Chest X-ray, PA view. Patient: 56 years old, sex F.
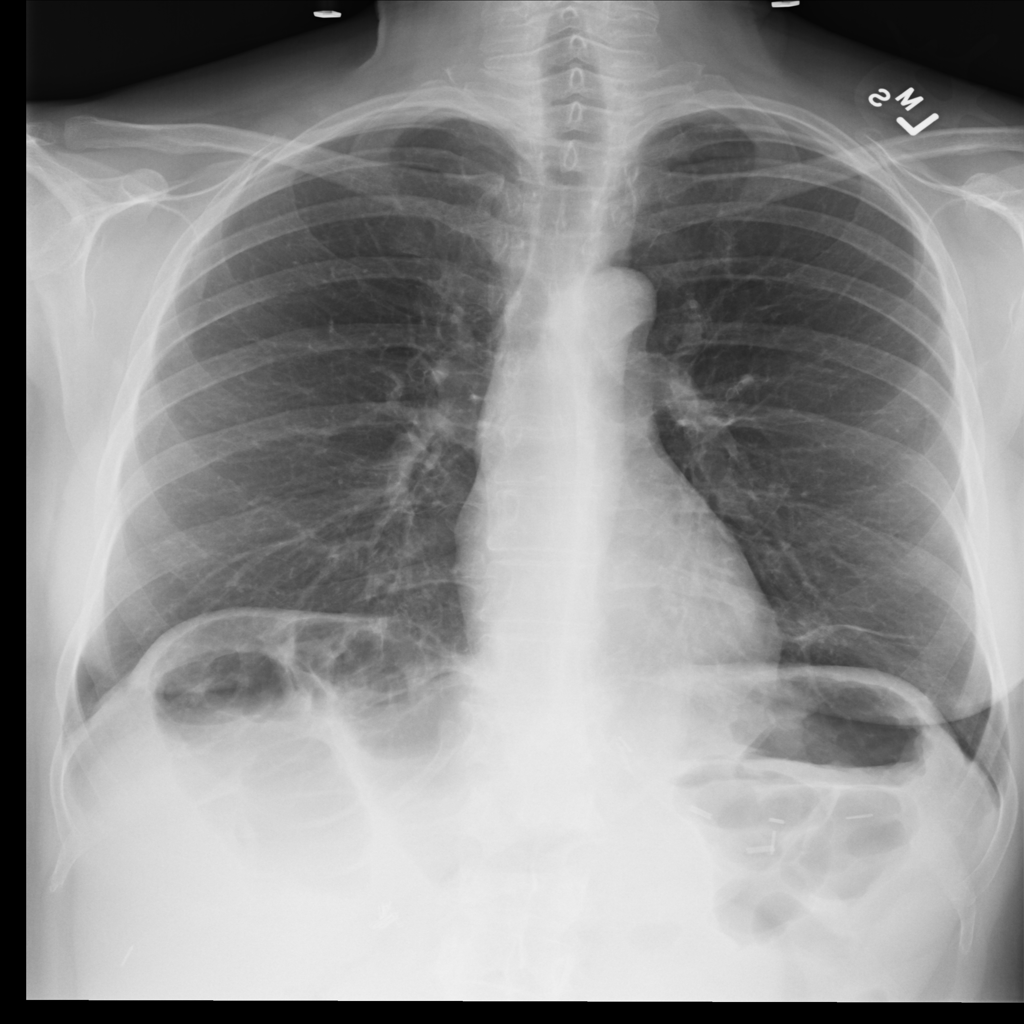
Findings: No Finding